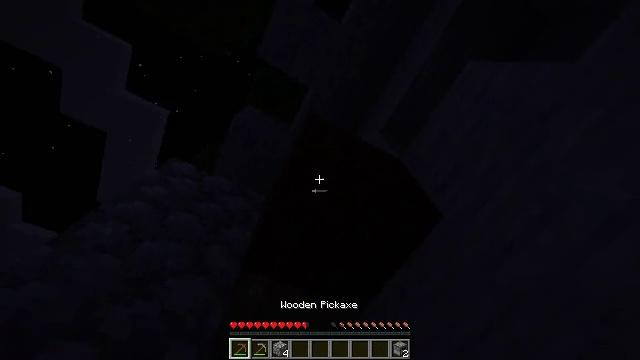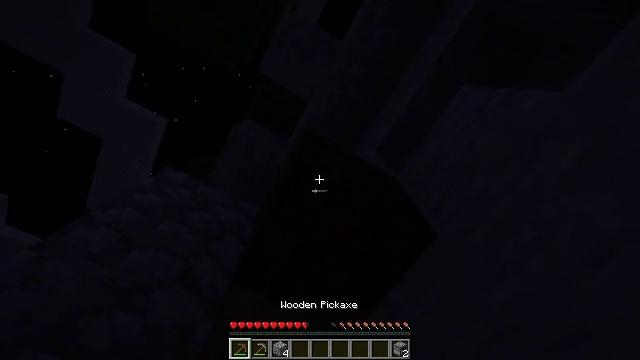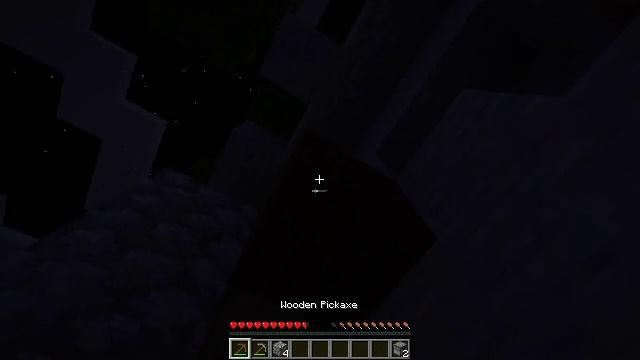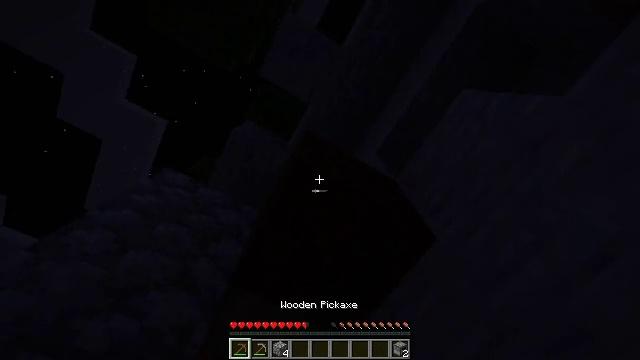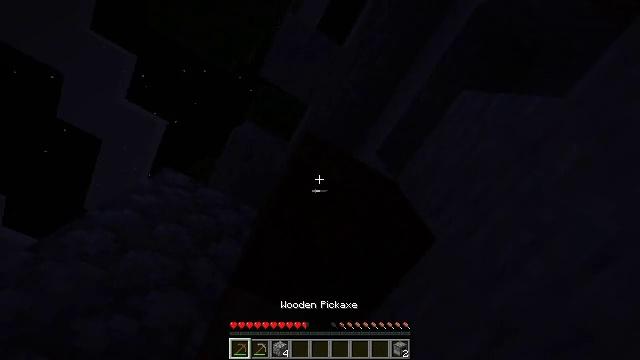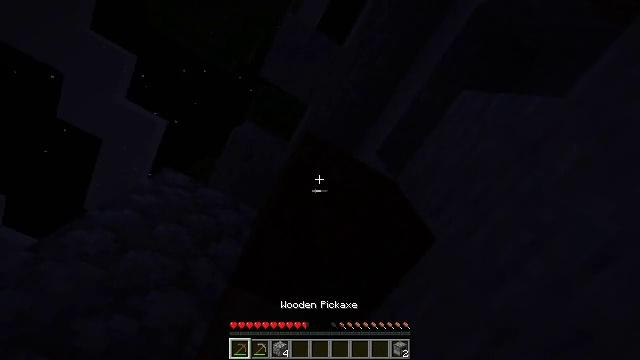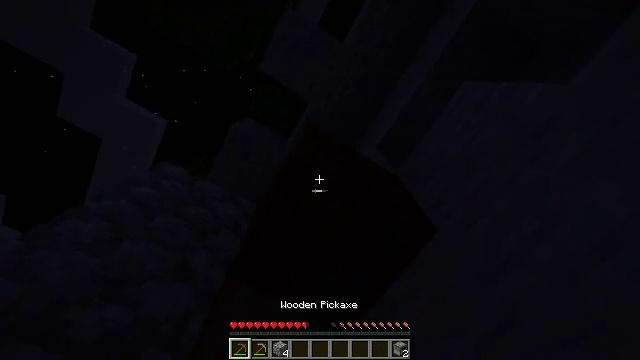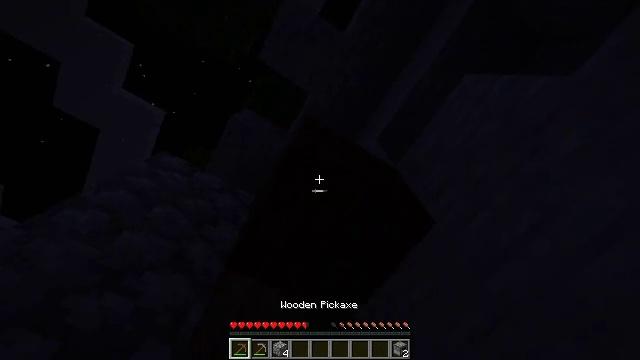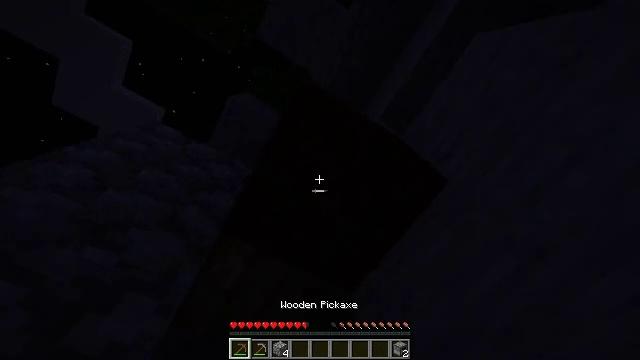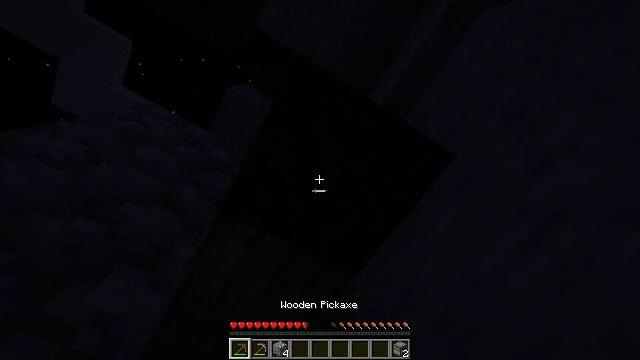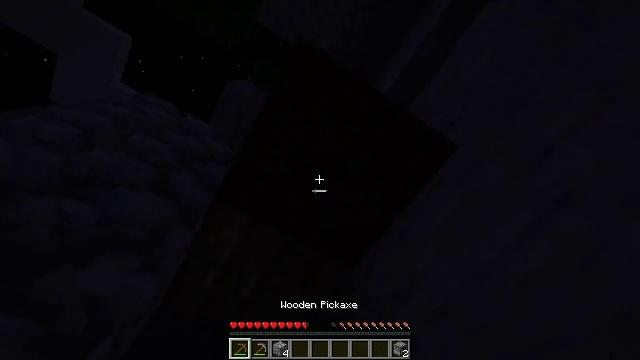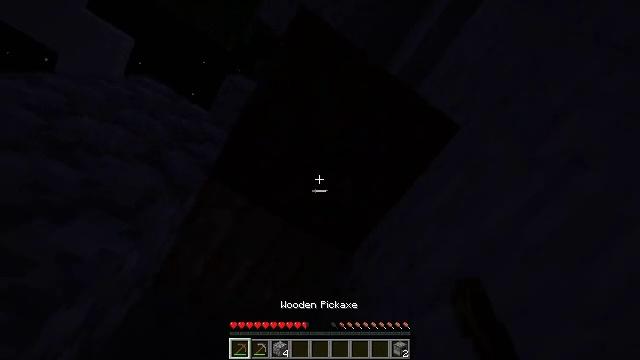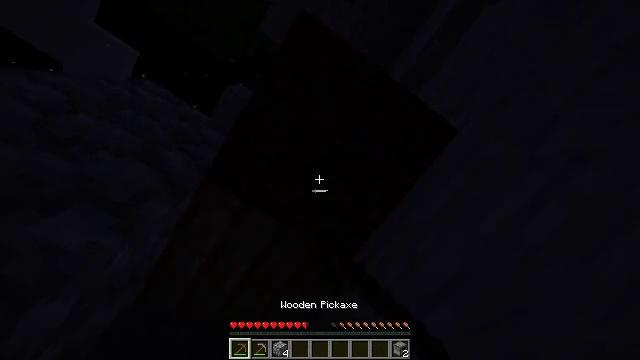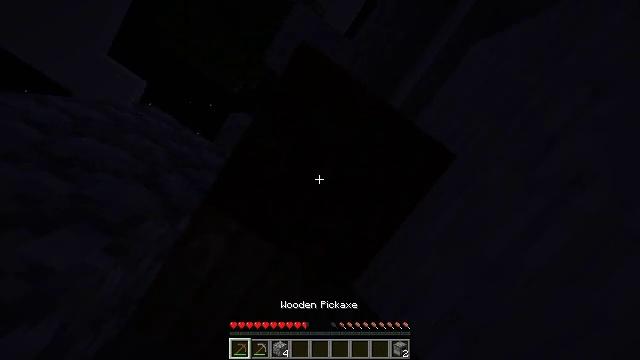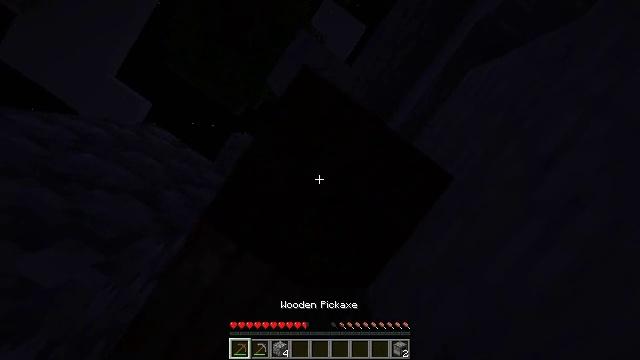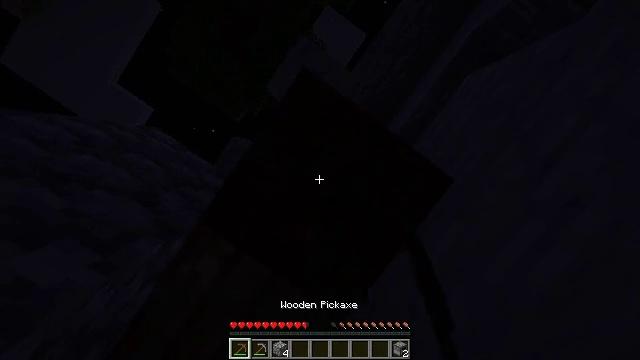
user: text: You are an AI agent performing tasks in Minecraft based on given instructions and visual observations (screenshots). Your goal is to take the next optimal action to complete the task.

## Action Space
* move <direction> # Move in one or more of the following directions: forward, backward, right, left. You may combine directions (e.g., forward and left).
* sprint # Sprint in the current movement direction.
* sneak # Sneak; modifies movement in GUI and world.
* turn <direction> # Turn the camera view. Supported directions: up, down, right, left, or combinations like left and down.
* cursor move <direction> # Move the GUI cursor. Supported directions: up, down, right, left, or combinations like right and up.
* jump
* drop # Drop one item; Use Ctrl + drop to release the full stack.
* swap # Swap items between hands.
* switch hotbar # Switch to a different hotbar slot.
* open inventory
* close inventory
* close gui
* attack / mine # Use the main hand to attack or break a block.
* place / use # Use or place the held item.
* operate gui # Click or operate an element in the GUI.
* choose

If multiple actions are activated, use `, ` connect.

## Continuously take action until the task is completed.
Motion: motion action
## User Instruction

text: Attack the dark oak planks to recycle them.
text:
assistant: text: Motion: turn right and up
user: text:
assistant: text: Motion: no_op
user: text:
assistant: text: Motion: attack / mine
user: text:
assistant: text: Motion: attack / mine
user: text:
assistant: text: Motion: attack / mine
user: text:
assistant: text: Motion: move forward, attack / mine
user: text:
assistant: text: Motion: move forward, turn down, attack / mine
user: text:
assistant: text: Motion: move forward, attack / mine
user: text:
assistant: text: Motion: move forward, attack / mine
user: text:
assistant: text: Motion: attack / mine
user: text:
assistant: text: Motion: turn right and up, attack / mine
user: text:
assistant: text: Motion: turn up, attack / mine
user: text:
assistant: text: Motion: turn up, attack / mine
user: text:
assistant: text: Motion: turn up, attack / mine
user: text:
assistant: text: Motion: turn up, attack / mine
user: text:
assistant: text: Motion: attack / mine
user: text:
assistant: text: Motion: attack / mine
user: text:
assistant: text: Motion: attack / mine
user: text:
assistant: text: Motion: attack / mine
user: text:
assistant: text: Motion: attack / mine
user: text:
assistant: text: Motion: attack / mine
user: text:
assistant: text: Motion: attack / mine
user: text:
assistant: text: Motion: attack / mine
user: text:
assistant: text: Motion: attack / mine
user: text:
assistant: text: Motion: attack / mine
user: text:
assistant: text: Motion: attack / mine
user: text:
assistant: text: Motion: turn up, attack / mine
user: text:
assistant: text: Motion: attack / mine
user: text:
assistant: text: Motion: attack / mine
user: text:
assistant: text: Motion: attack / mine